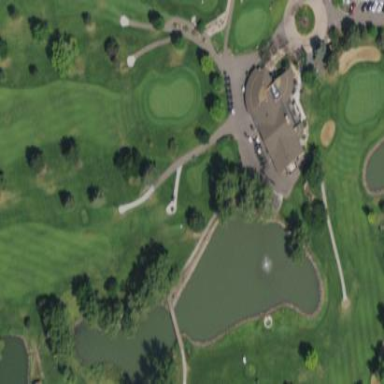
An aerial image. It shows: Water hazard on golf course. The hazard is natural water feature.